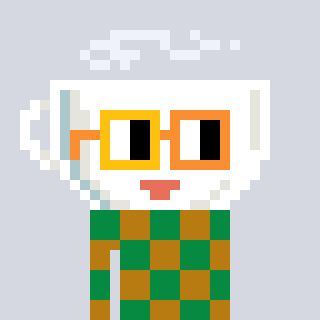
a pixel art character with square yellow and orange glasses, a mug-shaped head and a gold-colored body on a cool background